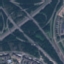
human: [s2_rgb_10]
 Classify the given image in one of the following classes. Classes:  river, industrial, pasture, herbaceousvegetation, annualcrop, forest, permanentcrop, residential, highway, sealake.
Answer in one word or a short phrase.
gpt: Highway